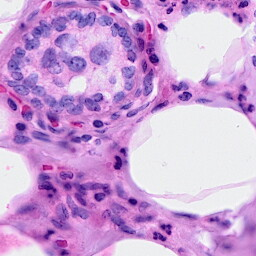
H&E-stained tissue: Breast